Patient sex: F
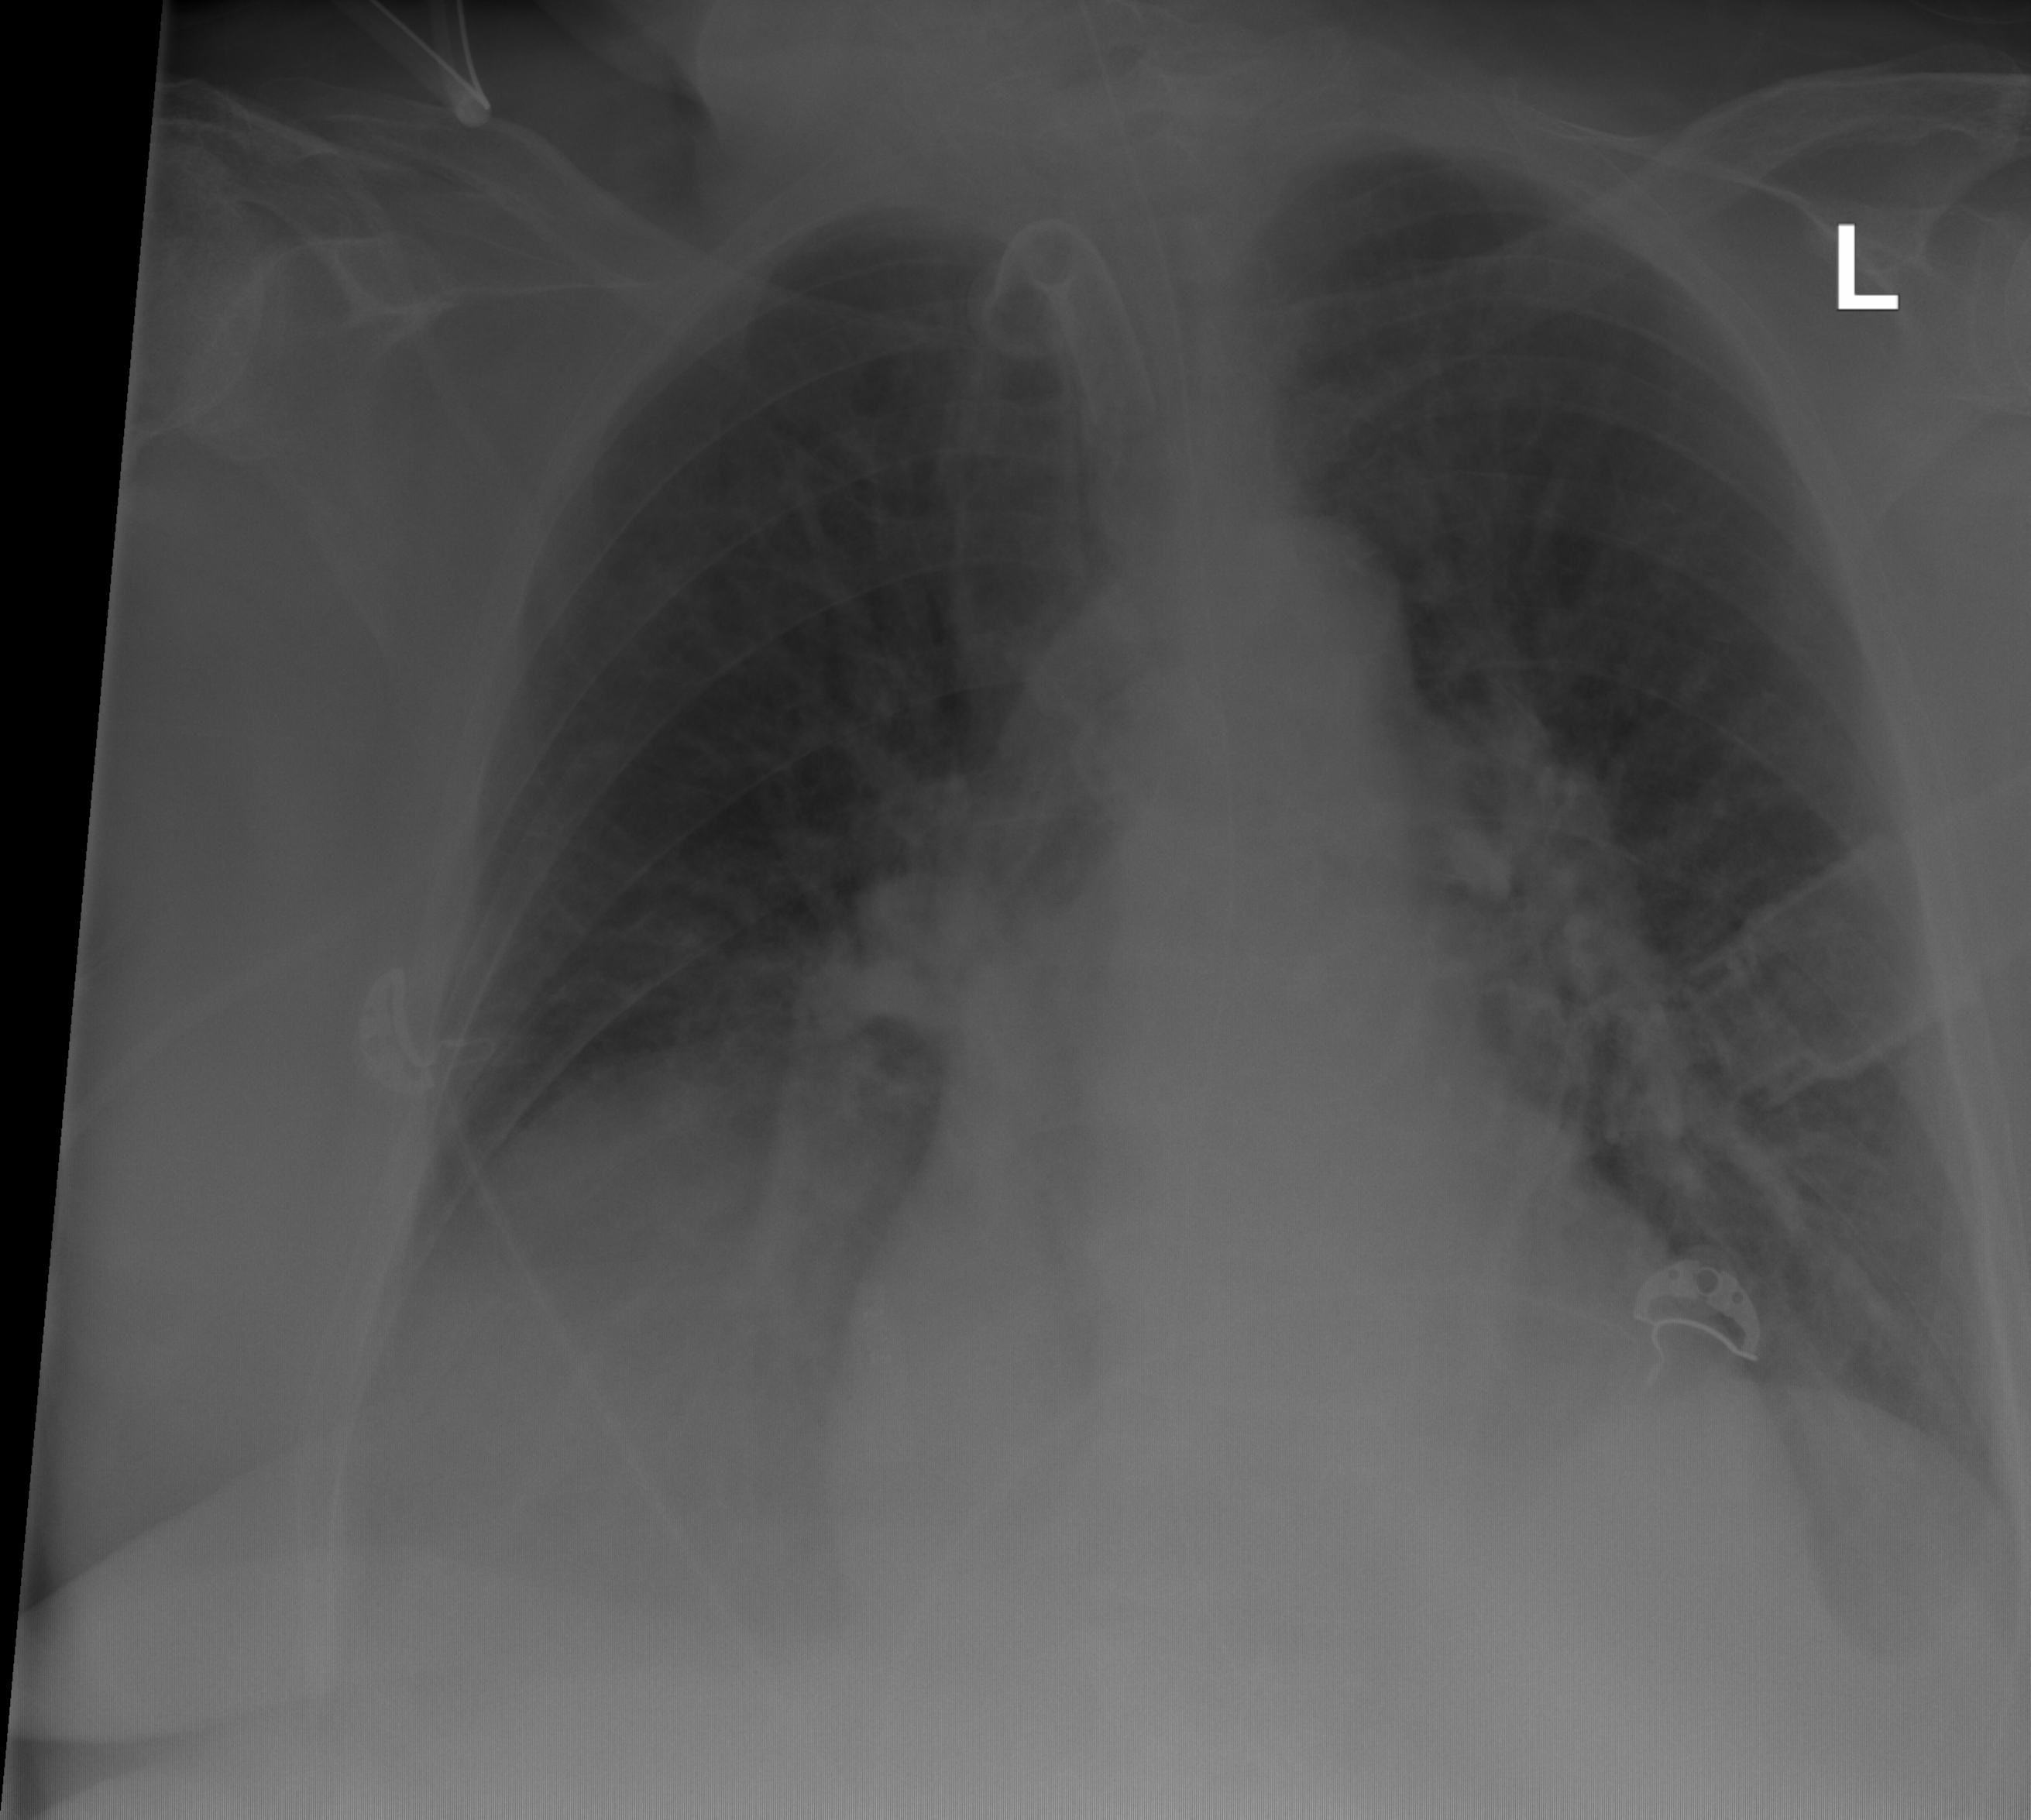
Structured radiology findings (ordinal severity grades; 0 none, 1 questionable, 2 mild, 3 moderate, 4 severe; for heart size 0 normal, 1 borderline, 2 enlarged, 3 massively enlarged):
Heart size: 0
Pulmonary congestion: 2
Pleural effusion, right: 0
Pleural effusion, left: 0
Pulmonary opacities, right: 0
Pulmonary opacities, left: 0
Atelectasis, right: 0
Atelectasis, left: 0